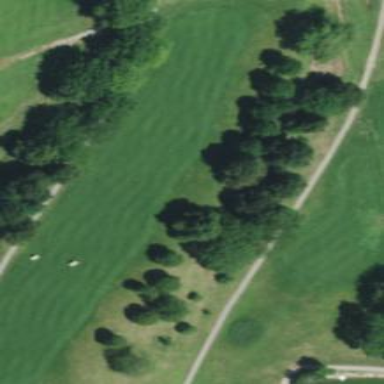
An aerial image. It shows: Grassy area designated as golf fairway.